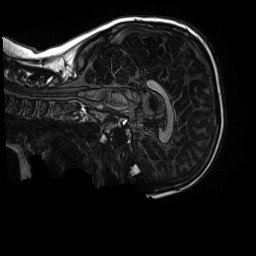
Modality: MP2RAGE
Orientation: sagittal
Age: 10
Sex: male
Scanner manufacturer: siemens
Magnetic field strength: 3 T
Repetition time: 4 s
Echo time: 0.00303 s